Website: slack
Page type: billing-address
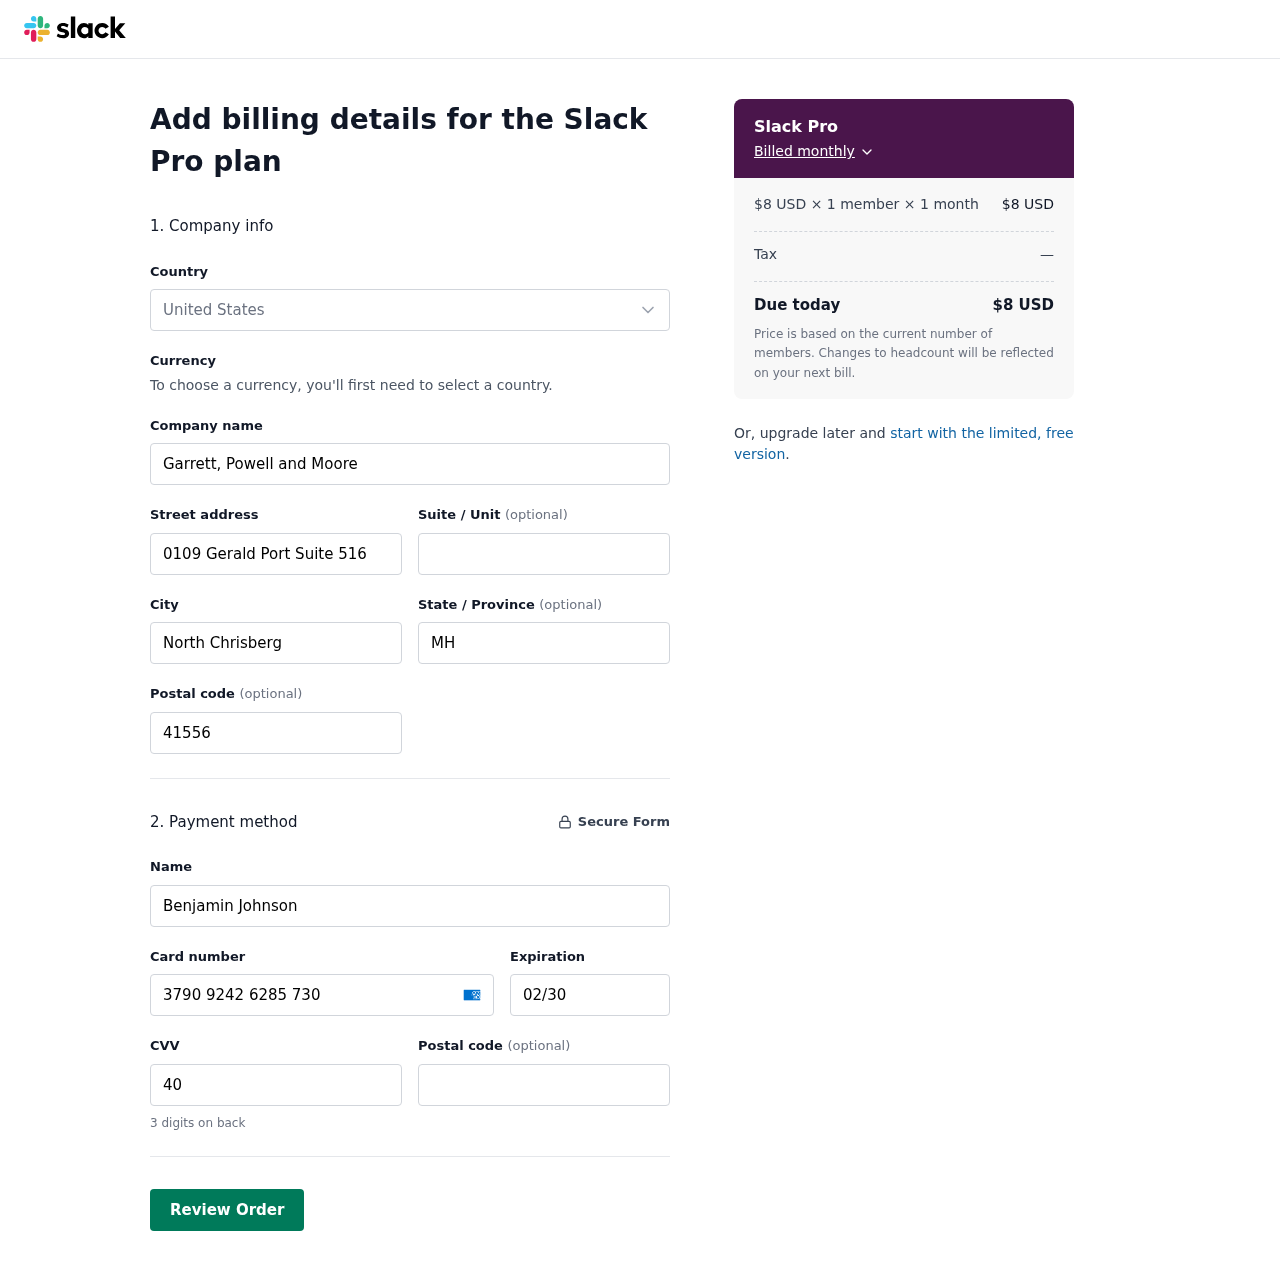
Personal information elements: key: PII_CARD_CVV
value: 4053
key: PII_CARD_EXPIRY
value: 02/30
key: PII_CARD_NUMBER
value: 3790 9242 6285 730
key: PII_CITY
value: North Chrisberg
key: PII_COMPANY
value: Garrett, Powell and Moore
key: PII_COUNTRY
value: United States
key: PII_FULLNAME
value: Benjamin Johnson
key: PII_POSTCODE
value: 41556
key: PII_STATE
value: MH
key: PII_STREET
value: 0109 Gerald Port Suite 516
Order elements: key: ORDER_PLAN_PRICE
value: $8 USD
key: ORDER_NUM_MEMBERS
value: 1 member
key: ORDER_NUM_MONTHS
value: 1 month
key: ORDER_SUBTOTAL
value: $8 USD
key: ORDER_TAX
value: —
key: ORDER_TOTAL
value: $8 USD